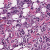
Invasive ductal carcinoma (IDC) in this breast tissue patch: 1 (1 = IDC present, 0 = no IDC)